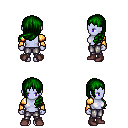
a pixel art fantasy rpg character, female body template, dark elf, purple skin, gold arm armor, metal pants, green left-swept hairstyle, maroon shoes, four views (front, back, left, right), 2x2 character sprite sheet, small pixel art, hard edges, no anti-aliasing